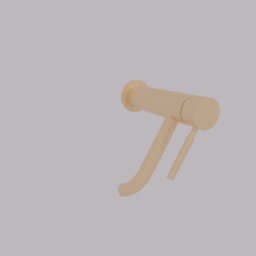
Label: appliances